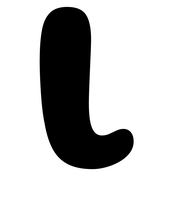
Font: Gluten_Bold